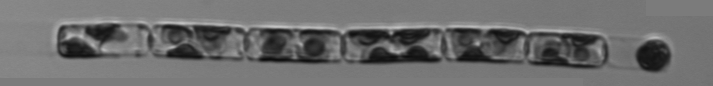
Label: Guinardia_delicatula_TAG_internal_parasite